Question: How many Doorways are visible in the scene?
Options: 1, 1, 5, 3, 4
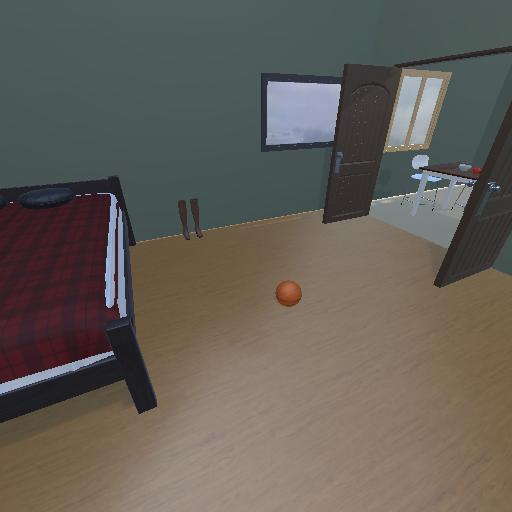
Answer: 1